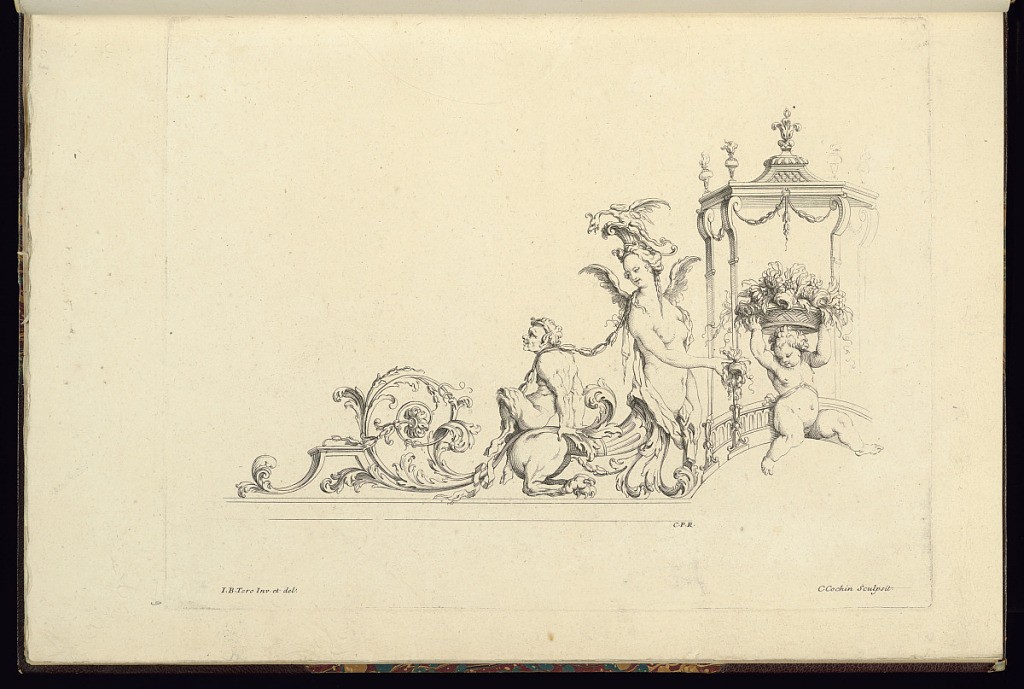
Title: Ornament Design
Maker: Jean-Bernard Turreau, French, 1672 - 1731
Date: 1716
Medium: Etching on laid paper
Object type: Print
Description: Design for ornament, possibly for decoration within a pediment, along a semicircular base. Scrolling leaves, rosettes, fleurons, basket of flowers, canopy, vases, gadrooning, foliate scrolls, putto, sphynx, satyr/faun, dragon, and festoons of leaves. The plate is signed.